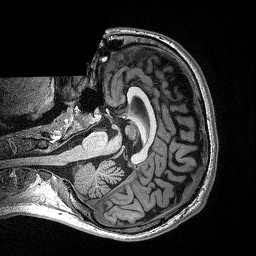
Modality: T1w
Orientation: axial
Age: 28
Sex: male
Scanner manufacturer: siemens
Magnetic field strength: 3 T
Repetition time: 2.4 s
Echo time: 0.03 s